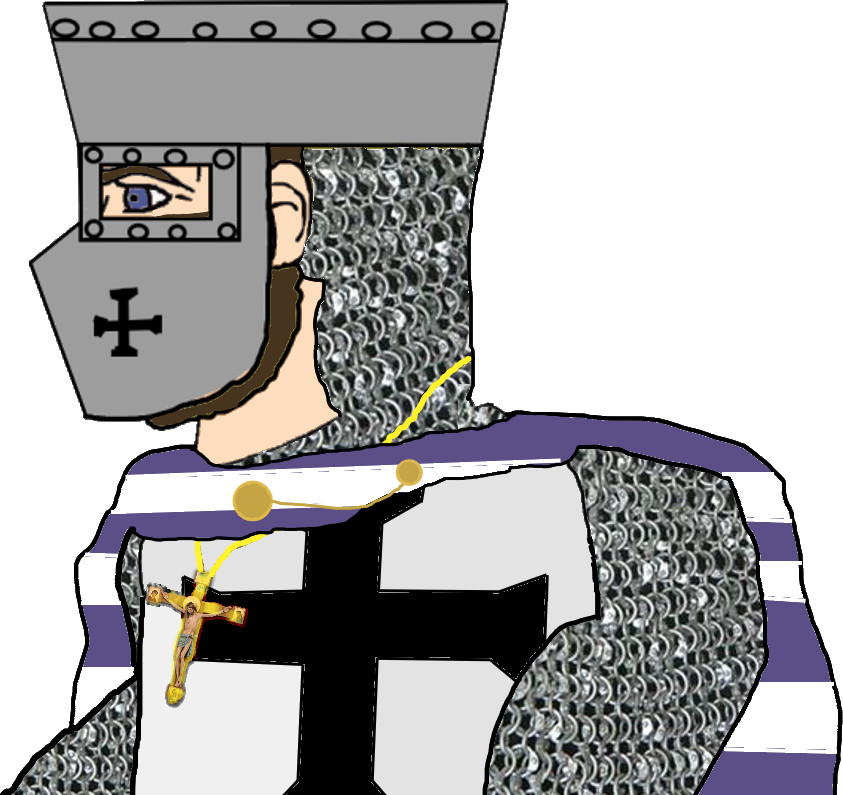
Label: 4_Yes_Chad